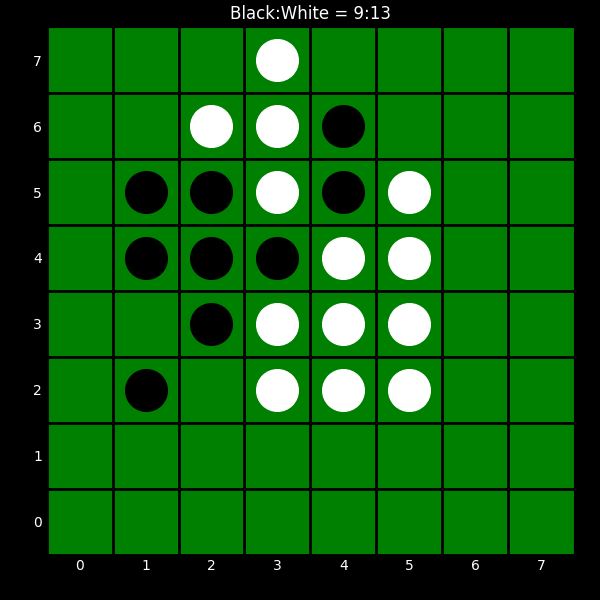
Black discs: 9
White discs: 13